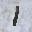
Label: 1